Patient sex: F
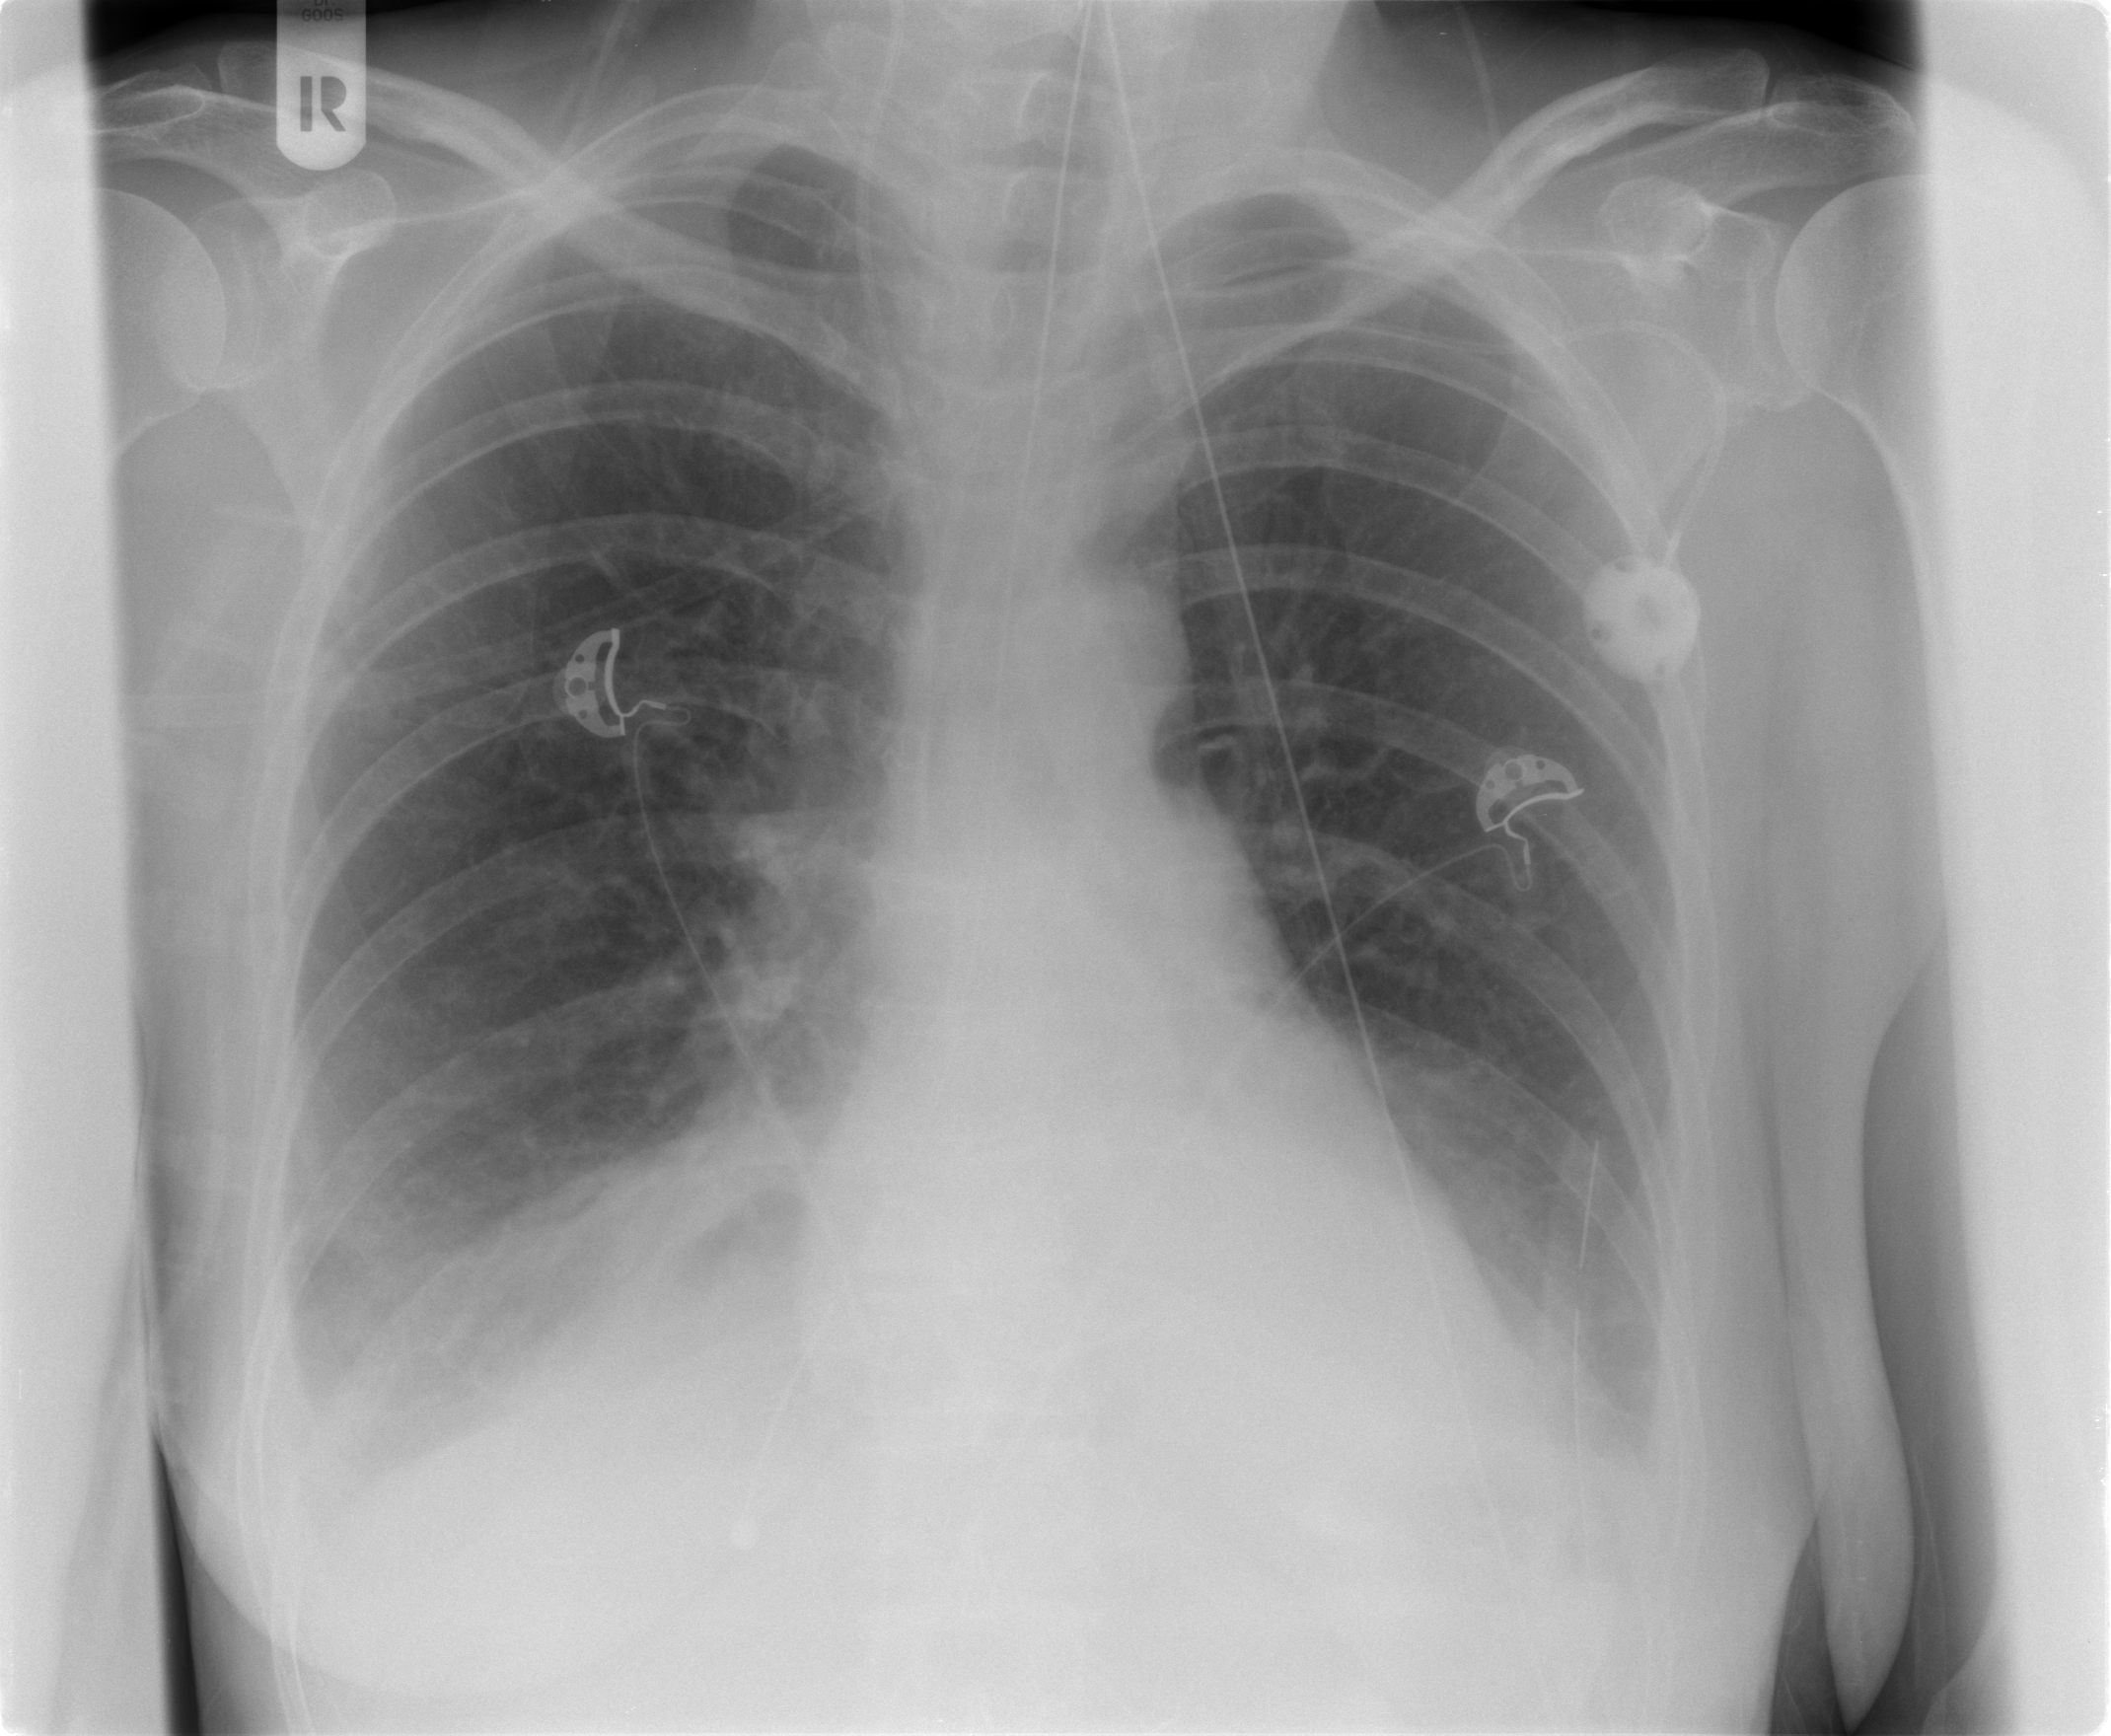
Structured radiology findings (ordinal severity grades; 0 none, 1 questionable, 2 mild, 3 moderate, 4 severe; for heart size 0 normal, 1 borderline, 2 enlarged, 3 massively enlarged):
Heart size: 0
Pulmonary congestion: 0
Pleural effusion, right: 1
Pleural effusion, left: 1
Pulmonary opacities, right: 0
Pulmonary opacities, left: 0
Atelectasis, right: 2
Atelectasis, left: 0